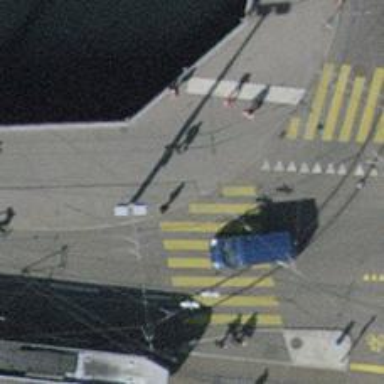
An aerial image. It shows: Raised kerb asphalt footway with zebra crossing.